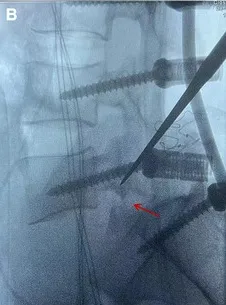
Intraoperative C-arm fluoroscopy suggested that the L5 inferior articular process has been removed (B).
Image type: radiology (x_ray)